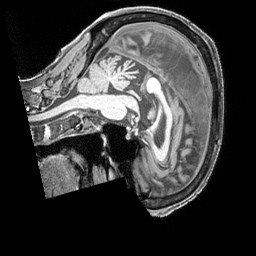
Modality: T1w
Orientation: sagittal
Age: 71
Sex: female
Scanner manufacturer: siemens
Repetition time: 2.3 s
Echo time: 0.00226 s